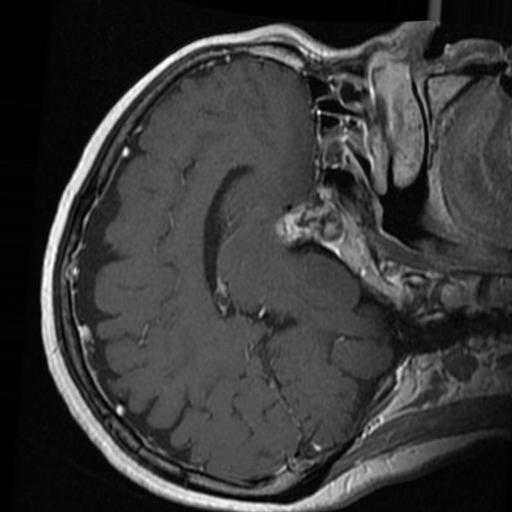
Label: brain_tumor